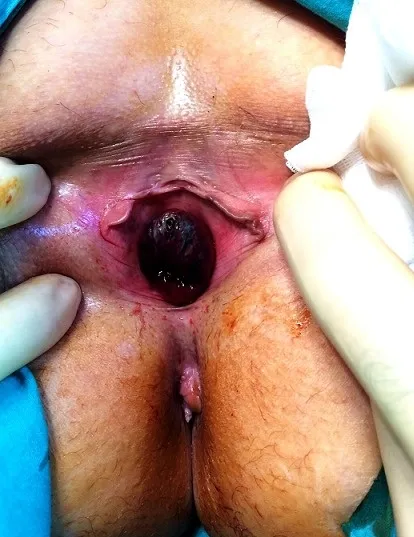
Preoperative appearence of urethral hemangioma.
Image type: medical_photograph (other_medical_photograph)